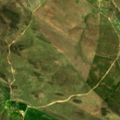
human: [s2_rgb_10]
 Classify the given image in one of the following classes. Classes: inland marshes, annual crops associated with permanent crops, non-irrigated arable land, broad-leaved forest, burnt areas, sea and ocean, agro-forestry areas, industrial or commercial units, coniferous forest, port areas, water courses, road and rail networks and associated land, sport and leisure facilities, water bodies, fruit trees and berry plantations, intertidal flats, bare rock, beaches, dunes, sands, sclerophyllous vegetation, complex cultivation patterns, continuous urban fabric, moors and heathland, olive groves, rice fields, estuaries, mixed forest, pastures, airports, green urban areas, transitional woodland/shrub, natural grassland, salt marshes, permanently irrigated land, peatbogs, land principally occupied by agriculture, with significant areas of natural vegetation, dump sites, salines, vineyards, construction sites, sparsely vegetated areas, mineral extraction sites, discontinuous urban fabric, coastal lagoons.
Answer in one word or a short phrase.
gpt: non-irrigated arable land, land principally occupied by agriculture, with significant areas of natural vegetation